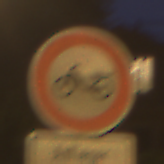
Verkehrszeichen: VerbotMofas
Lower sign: PersonengruppenFrei2
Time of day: Night
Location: Outdoor (Urban)
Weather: Clear
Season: NotSpecified
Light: Artificial